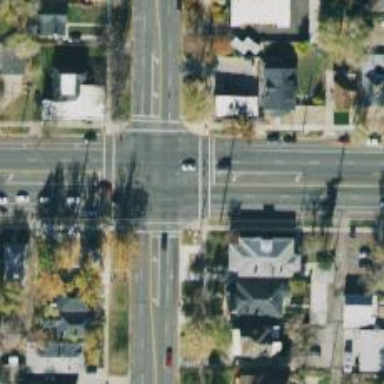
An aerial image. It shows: Crossing with line markings on the road.